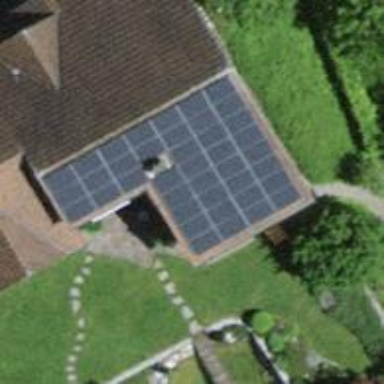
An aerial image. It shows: Solar power generator.